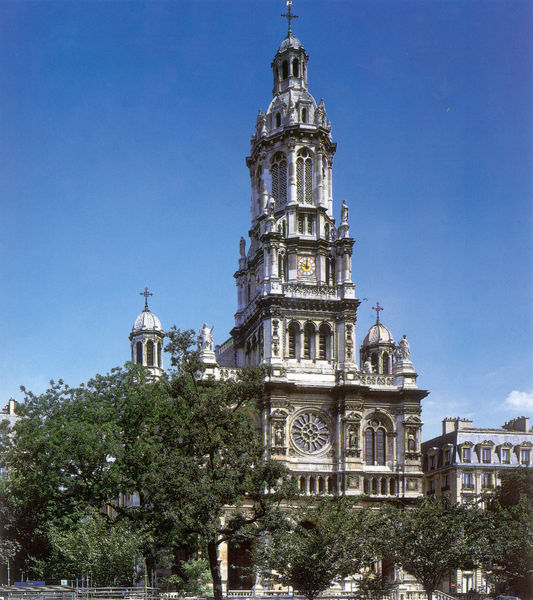
Titel: Église de la Trinité (Fassade)
Künstler: Théodore Ballu
Standort: Paris
Institution: Eglise de la Trinité
Schlagwörter: baum, blau, blätter, himmel, weiß, wolken, bäume, grün, kirchturm, stadt, fenster, frankreich, grau, hell, laterne, paris, straße, säulen, dach, gebäude, haus, rose, wolke, architektur, barock, stein, holland, häuser, weite, büsche, kirche, figur, gold, klassizismus, england, front, gotik, kamine, turm, skulptur, statue, hellblau, sommer, ansicht, bogen, fassade, italien, türen, giebel, figuren, rundbogen, kuppel, uhr, hoch, foto, fotografie, eingang, nische, arkade, berlin, glockenturm, kreuz, kuppeln, türme, balustrade, dom, helm, arkaden, kathedrale, photo, aussenansicht, portal, sims, gesims, skulpturen, kreuze, plastiken, hellgrau, sandstein, gotisch, rosette, romanik, historismus, heilige, usa, westen, sakral, bau, parlament, lanzettfenster, turmuhr, quatsch, triumphbogen, bauwerk, maßwerk, invalidendom, nischen, notre dame, zentralbau, westfassade, oberlicht, fialen, halbsäulen, staute, rossette, uhrwerk, lanzetten, turmaufsatz, neobarock, enland, tosette, passwerk